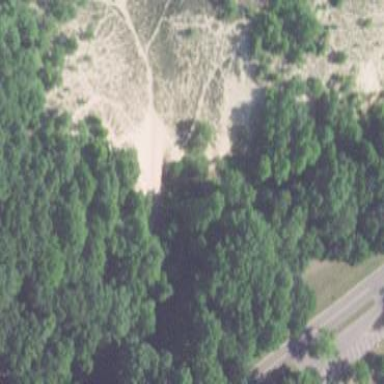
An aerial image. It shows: Natural area covered with sand.